Field crop: maize
Growth stage: 1
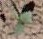
Species: datura